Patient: sex M, age 45
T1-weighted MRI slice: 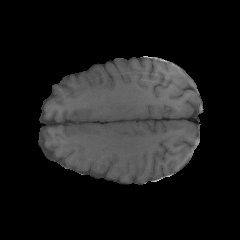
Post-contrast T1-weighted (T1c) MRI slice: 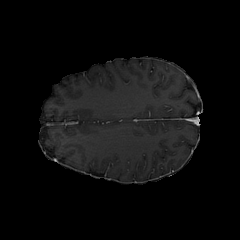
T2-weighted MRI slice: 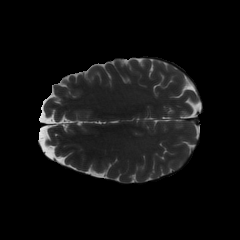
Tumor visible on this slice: no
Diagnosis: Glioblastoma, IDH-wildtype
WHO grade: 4